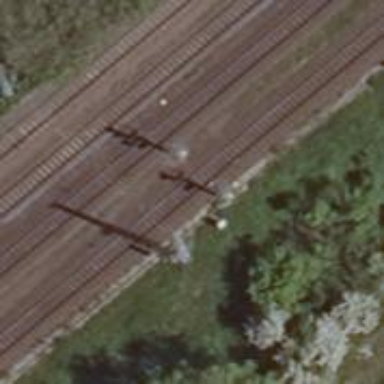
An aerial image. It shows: Milestone along the railway with catenary mast.